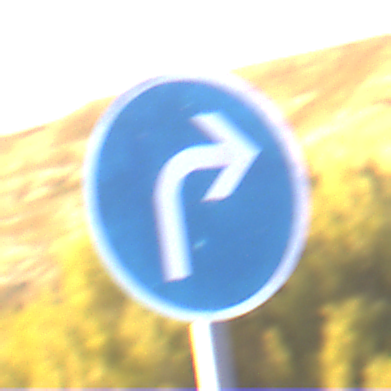
Verkehrszeichen: VorgeschriebeneFahrtrichtungRechts
Umgebung: Outdoor, Nature
Tageszeit: SunriseSunset
Wetter: PartlyCloudy
Licht: Natural
Jahreszeit: NotSpecified
Kontrast: HighContrast